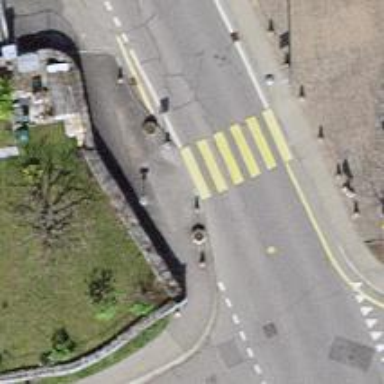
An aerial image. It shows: Zebra crossing on the road.